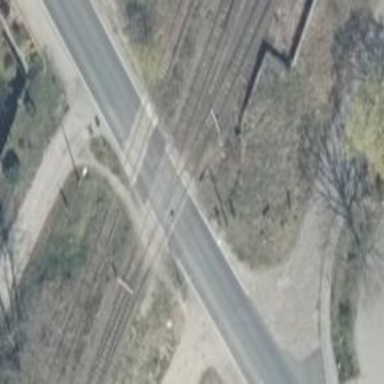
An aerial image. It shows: Railway level crossing.